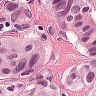
Metastatic tissue present: yes